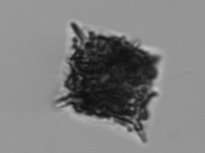
Label: Dictyocha